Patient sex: F
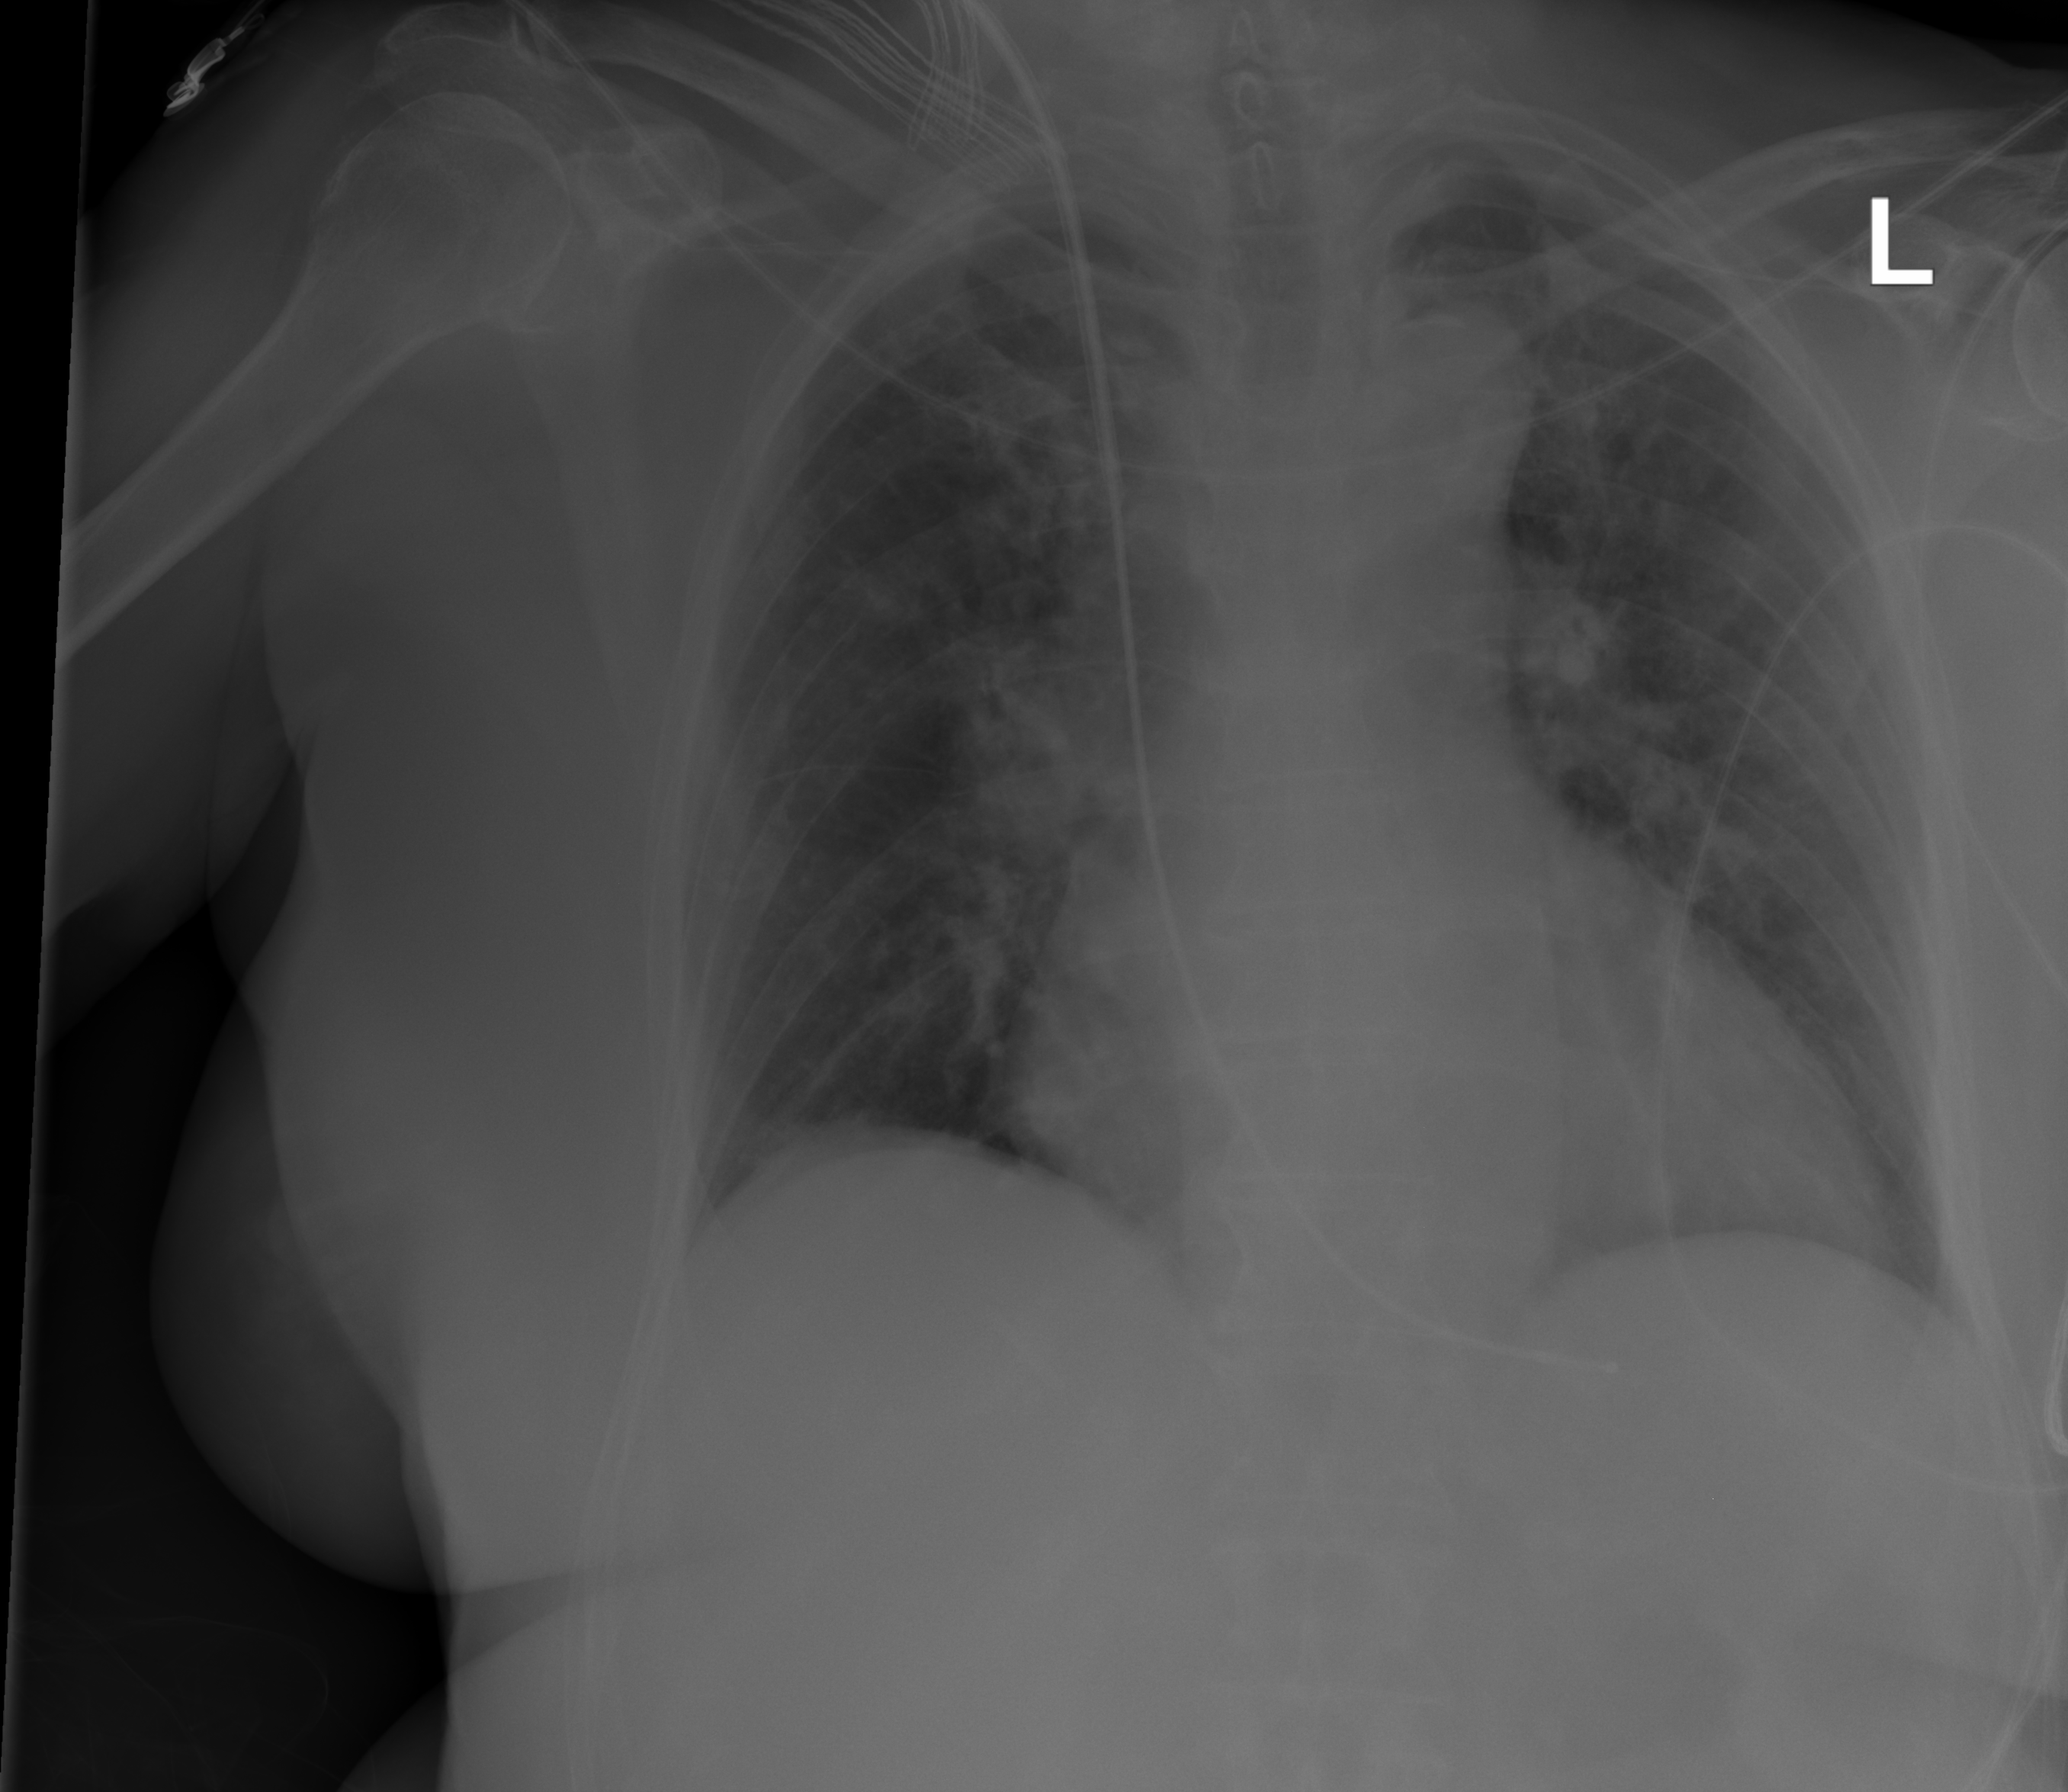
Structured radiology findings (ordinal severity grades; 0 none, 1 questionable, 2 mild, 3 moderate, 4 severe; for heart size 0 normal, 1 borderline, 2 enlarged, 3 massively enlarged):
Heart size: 1
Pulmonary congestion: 3
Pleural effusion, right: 0
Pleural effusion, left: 0
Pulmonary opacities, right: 0
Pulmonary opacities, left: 0
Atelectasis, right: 0
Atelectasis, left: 0